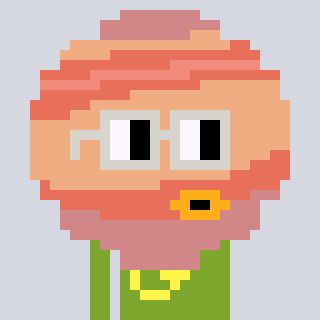
a pixel art character with square light gray glasses, a jupiter-shaped head and a slimegreen-colored body on a cool background